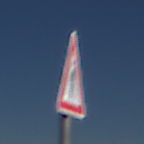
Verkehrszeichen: FussgaengerRechts
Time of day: MorningAfternoon
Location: Outdoor (RoadRail)
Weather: Clear
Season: NotSpecified
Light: Natural